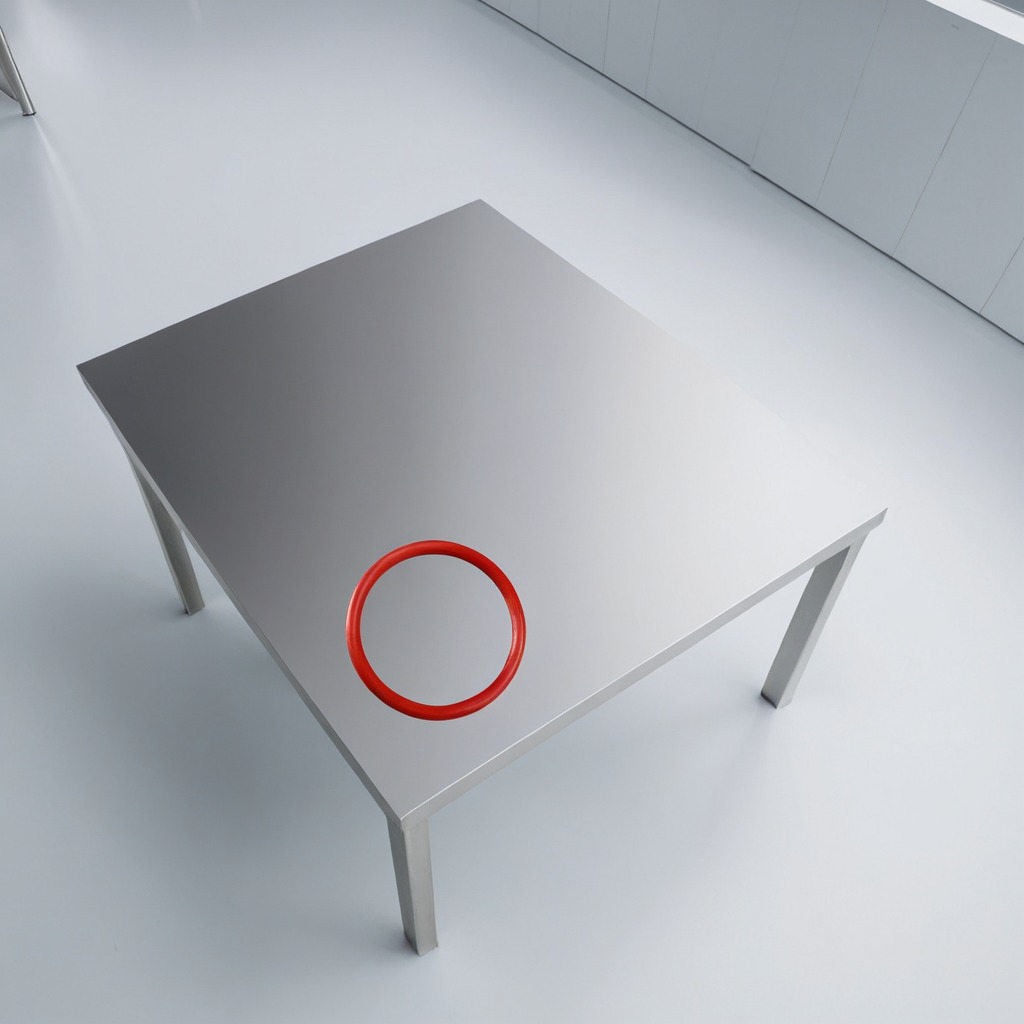
A rubber O-ring is lying on the stainless steel table in a high-end prototyping lab.